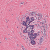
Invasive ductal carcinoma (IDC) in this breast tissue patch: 0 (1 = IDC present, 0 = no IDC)